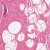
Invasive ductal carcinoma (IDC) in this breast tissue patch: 0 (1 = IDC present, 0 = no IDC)